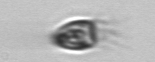
Label: Balanion